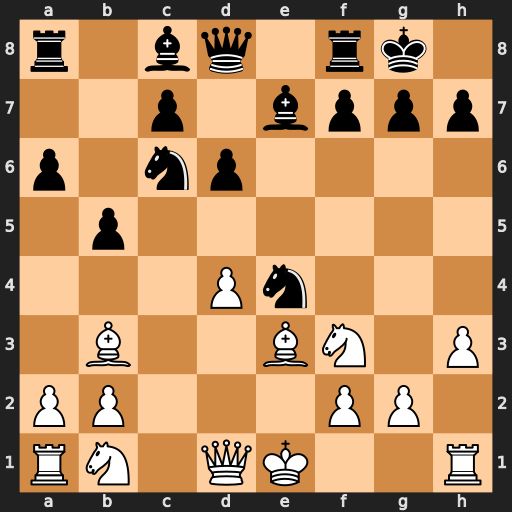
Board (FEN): r1bq1rk1/2p1bppp/p1np4/1p6/3Pn3/1B2BN1P/PP3PP1/RN1QK2R
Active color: w
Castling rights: KQ
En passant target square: -
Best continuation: Bd5